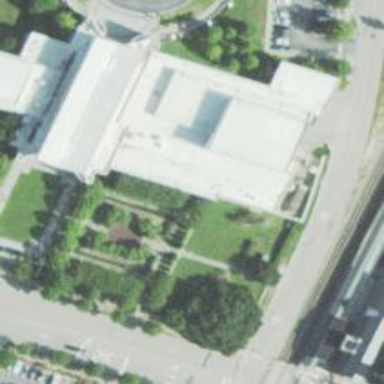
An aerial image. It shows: White museum building.